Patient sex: F
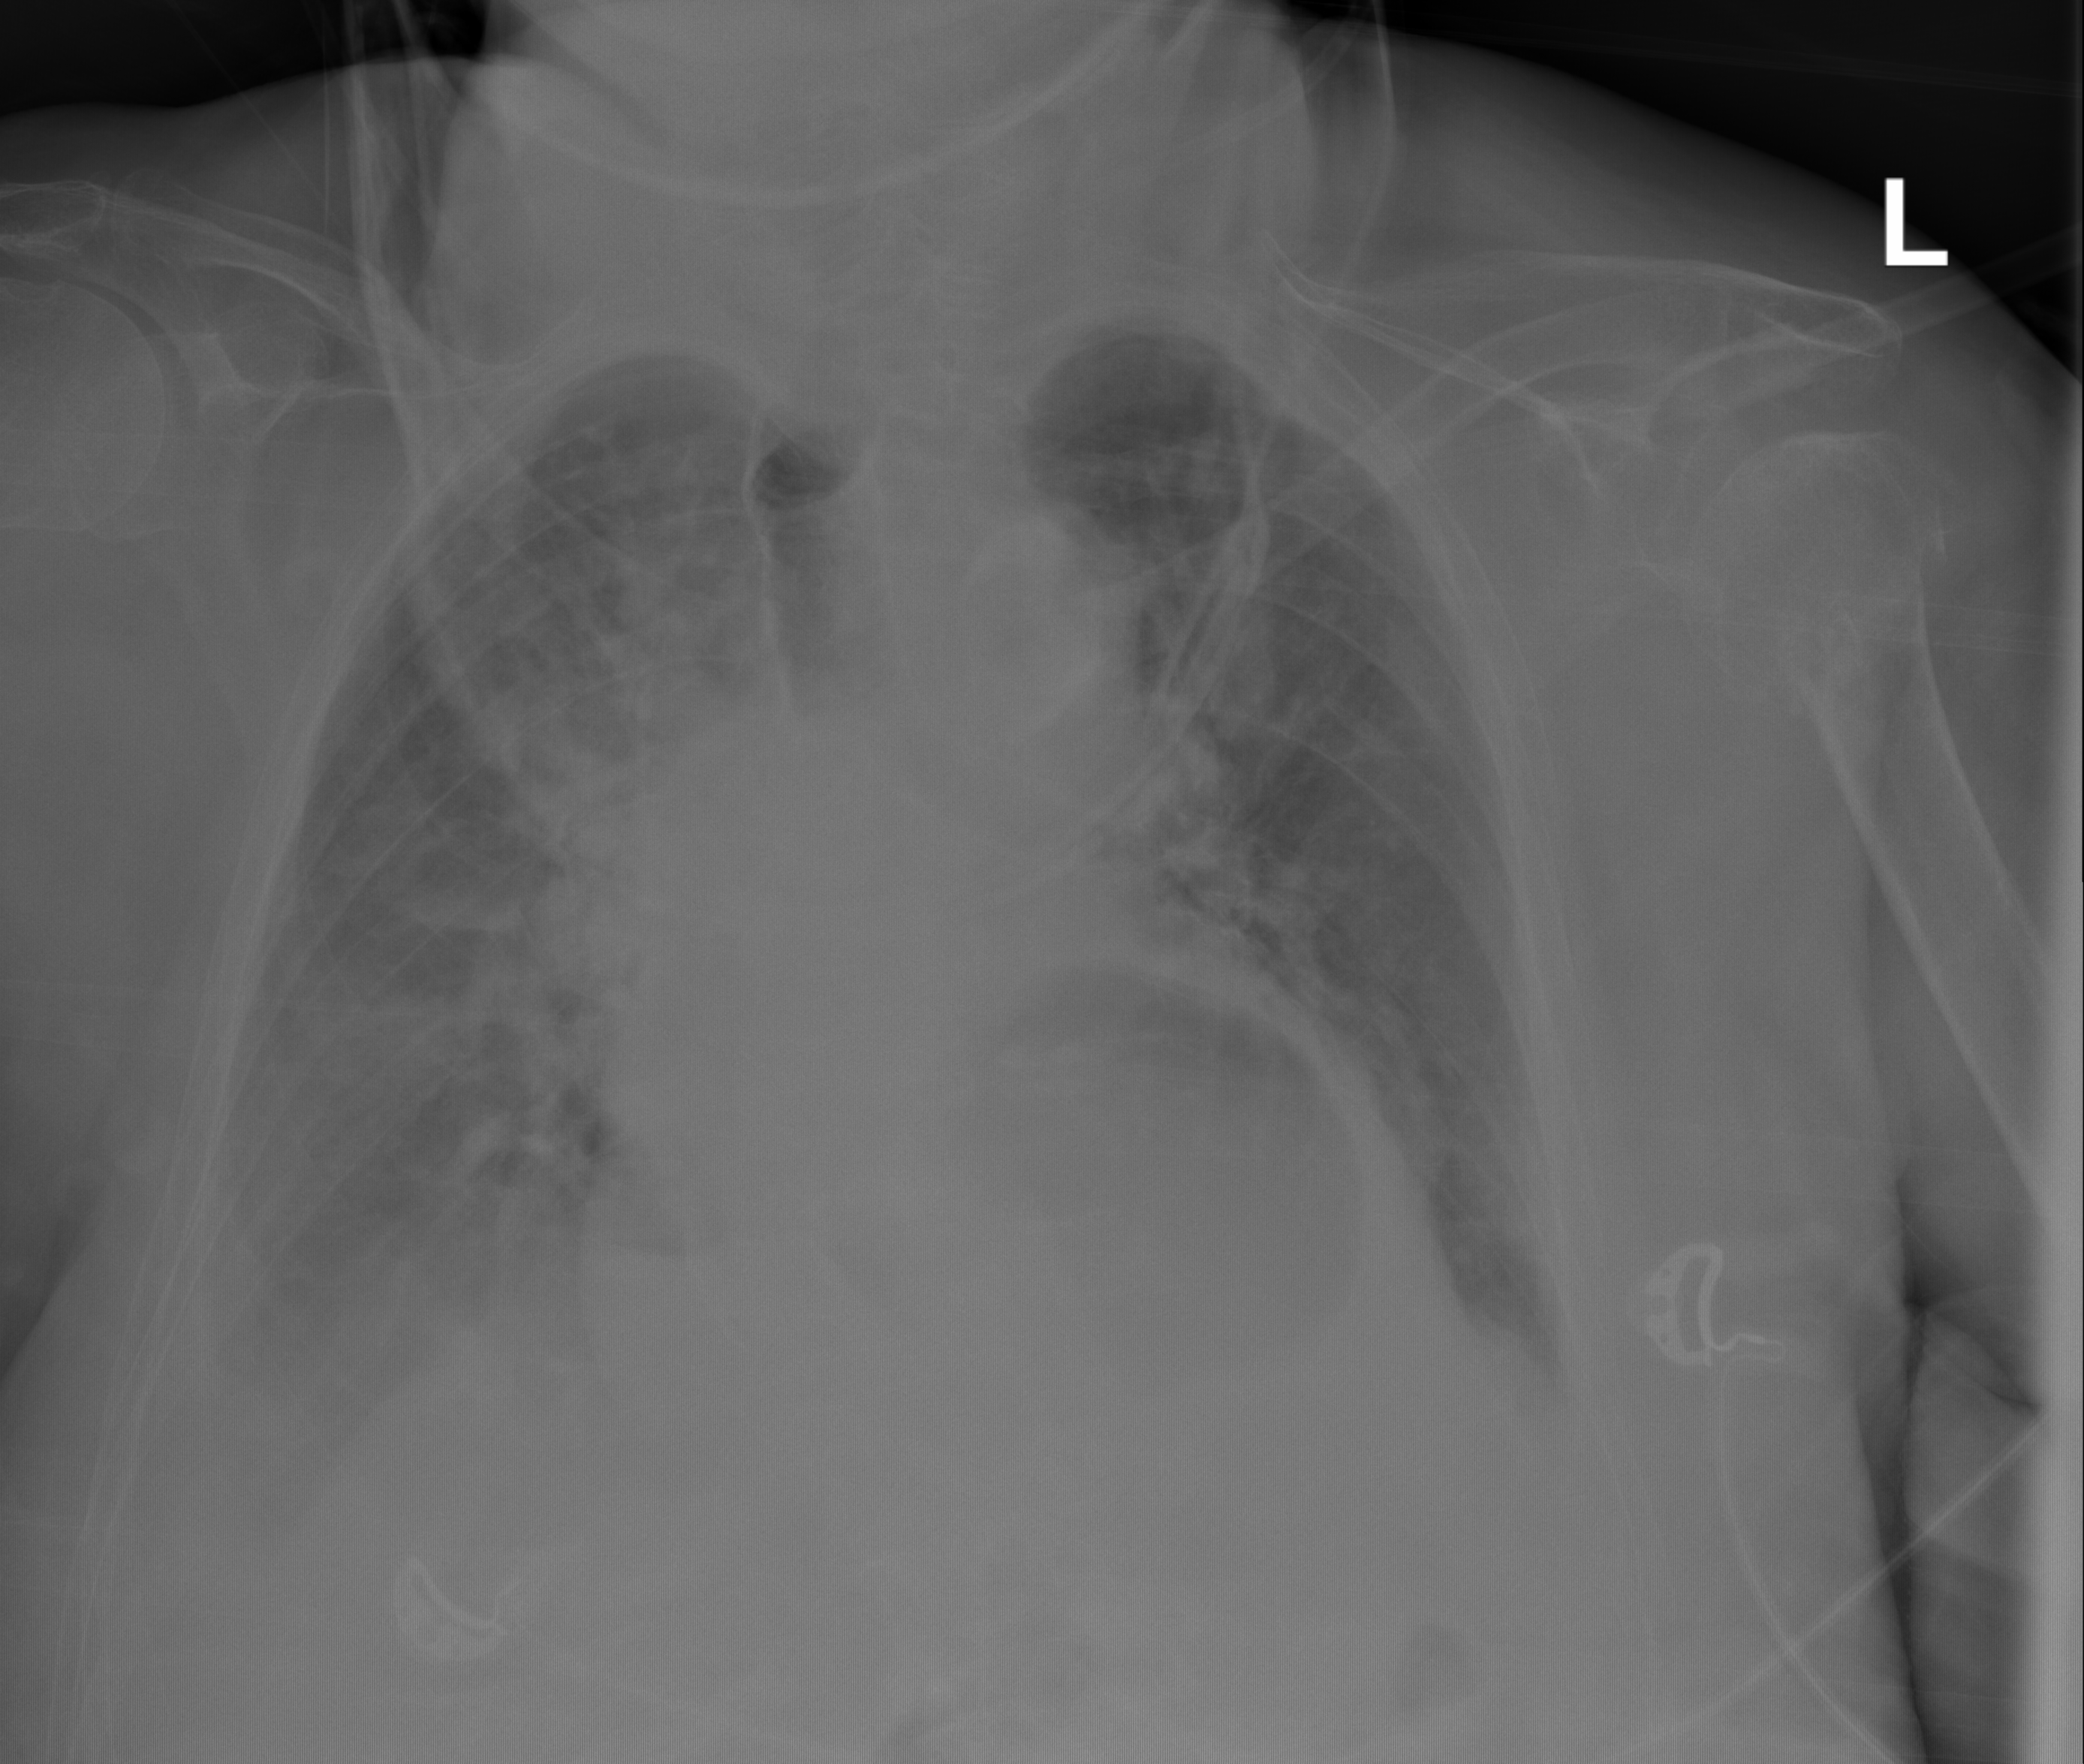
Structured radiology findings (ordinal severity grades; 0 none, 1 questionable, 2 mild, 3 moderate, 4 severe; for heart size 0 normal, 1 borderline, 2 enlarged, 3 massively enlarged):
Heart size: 2
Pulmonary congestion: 2
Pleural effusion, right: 2
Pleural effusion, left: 2
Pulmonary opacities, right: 2
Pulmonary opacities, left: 2
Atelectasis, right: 2
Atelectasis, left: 2